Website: apple
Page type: payment
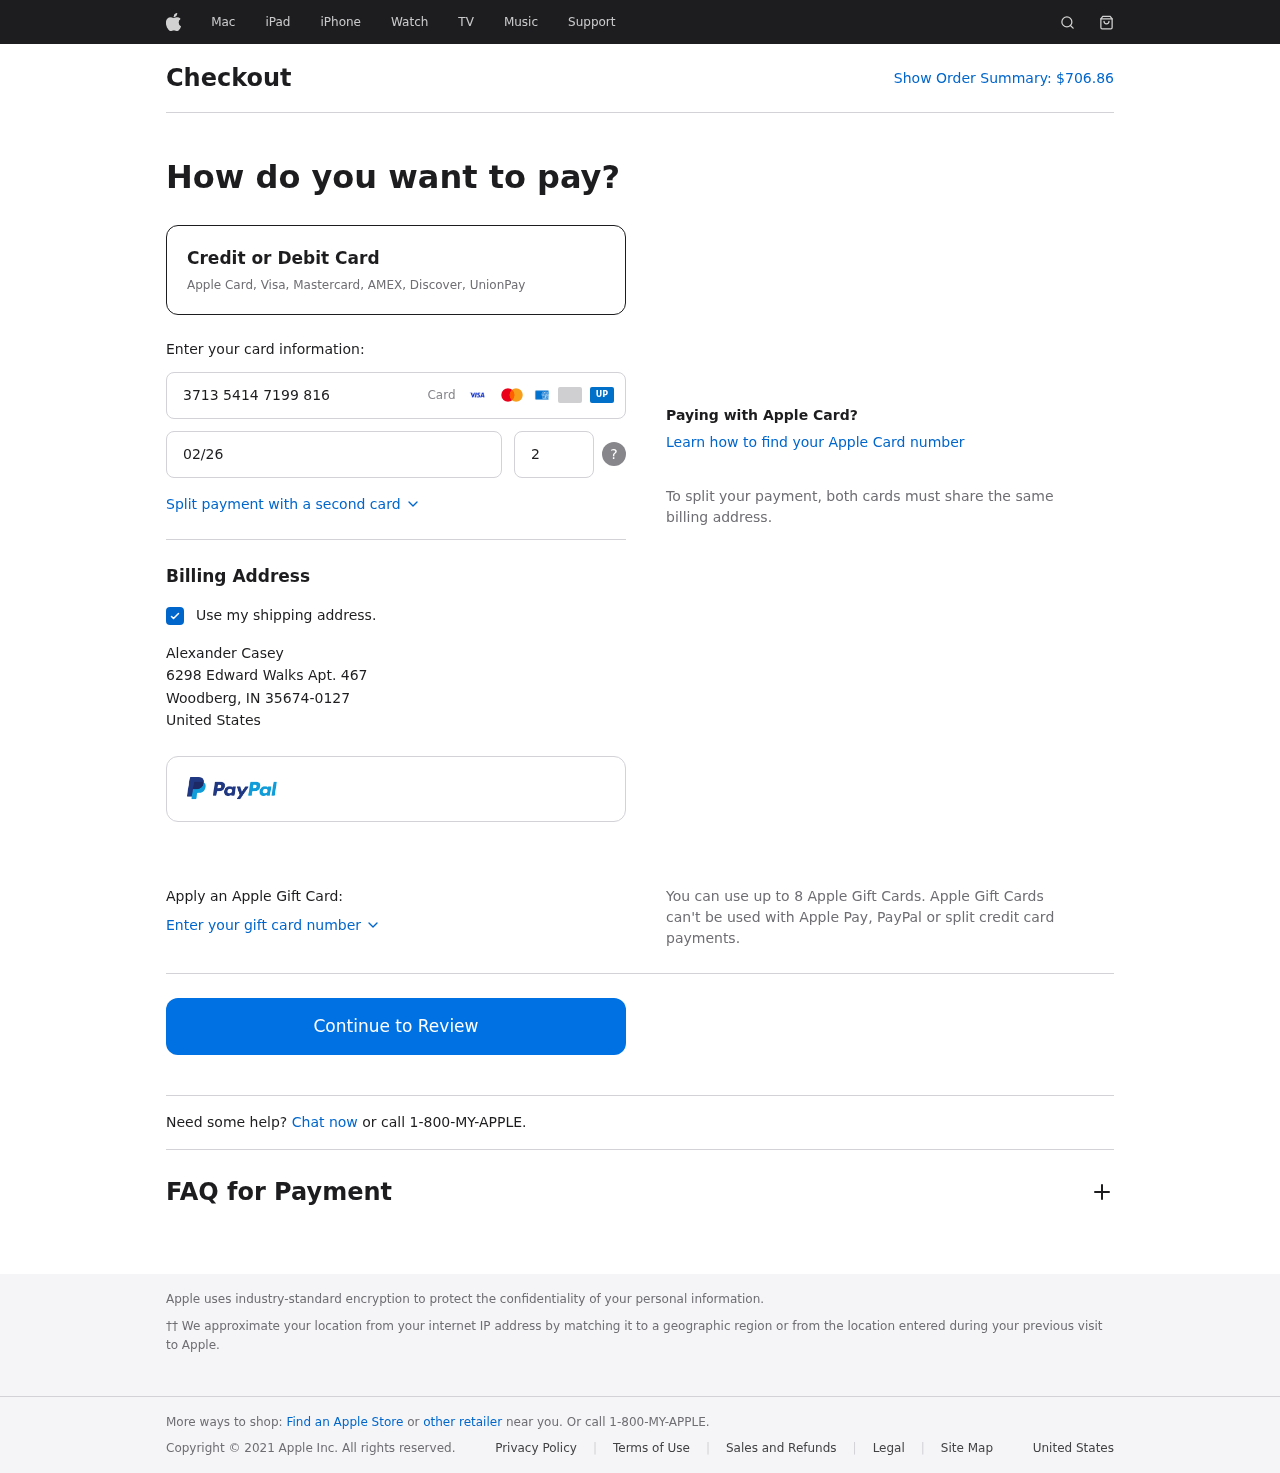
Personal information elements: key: PII_CARD_CVV
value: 2209
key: PII_CARD_EXPIRY
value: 02/26
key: PII_CARD_NUMBER
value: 3713 5414 7199 816
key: PII_CITY
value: Woodberg
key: PII_COUNTRY
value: United States
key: PII_FULLNAME
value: Alexander Casey
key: PII_POSTCODE_FULL
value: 35674-0127
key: PII_STATE_ABBR
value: IN
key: PII_STREET
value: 6298 Edward Walks Apt. 467
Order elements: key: ORDER_TOTAL
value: $706.86